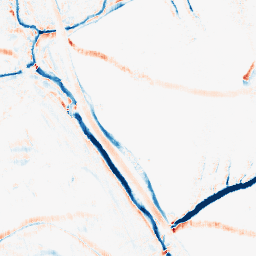
Category: morphological
Decomposition family: morphological_rect
Decomposition parameters: operation: average
width: 5
height: 10
Upsampling method: lanczos
Upsampling parameters: scale: 8
Upsampling scale: 8